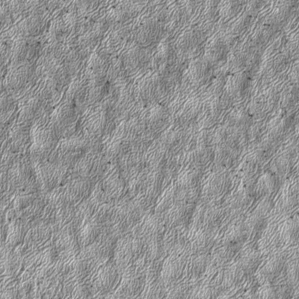
Label: frost